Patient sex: M
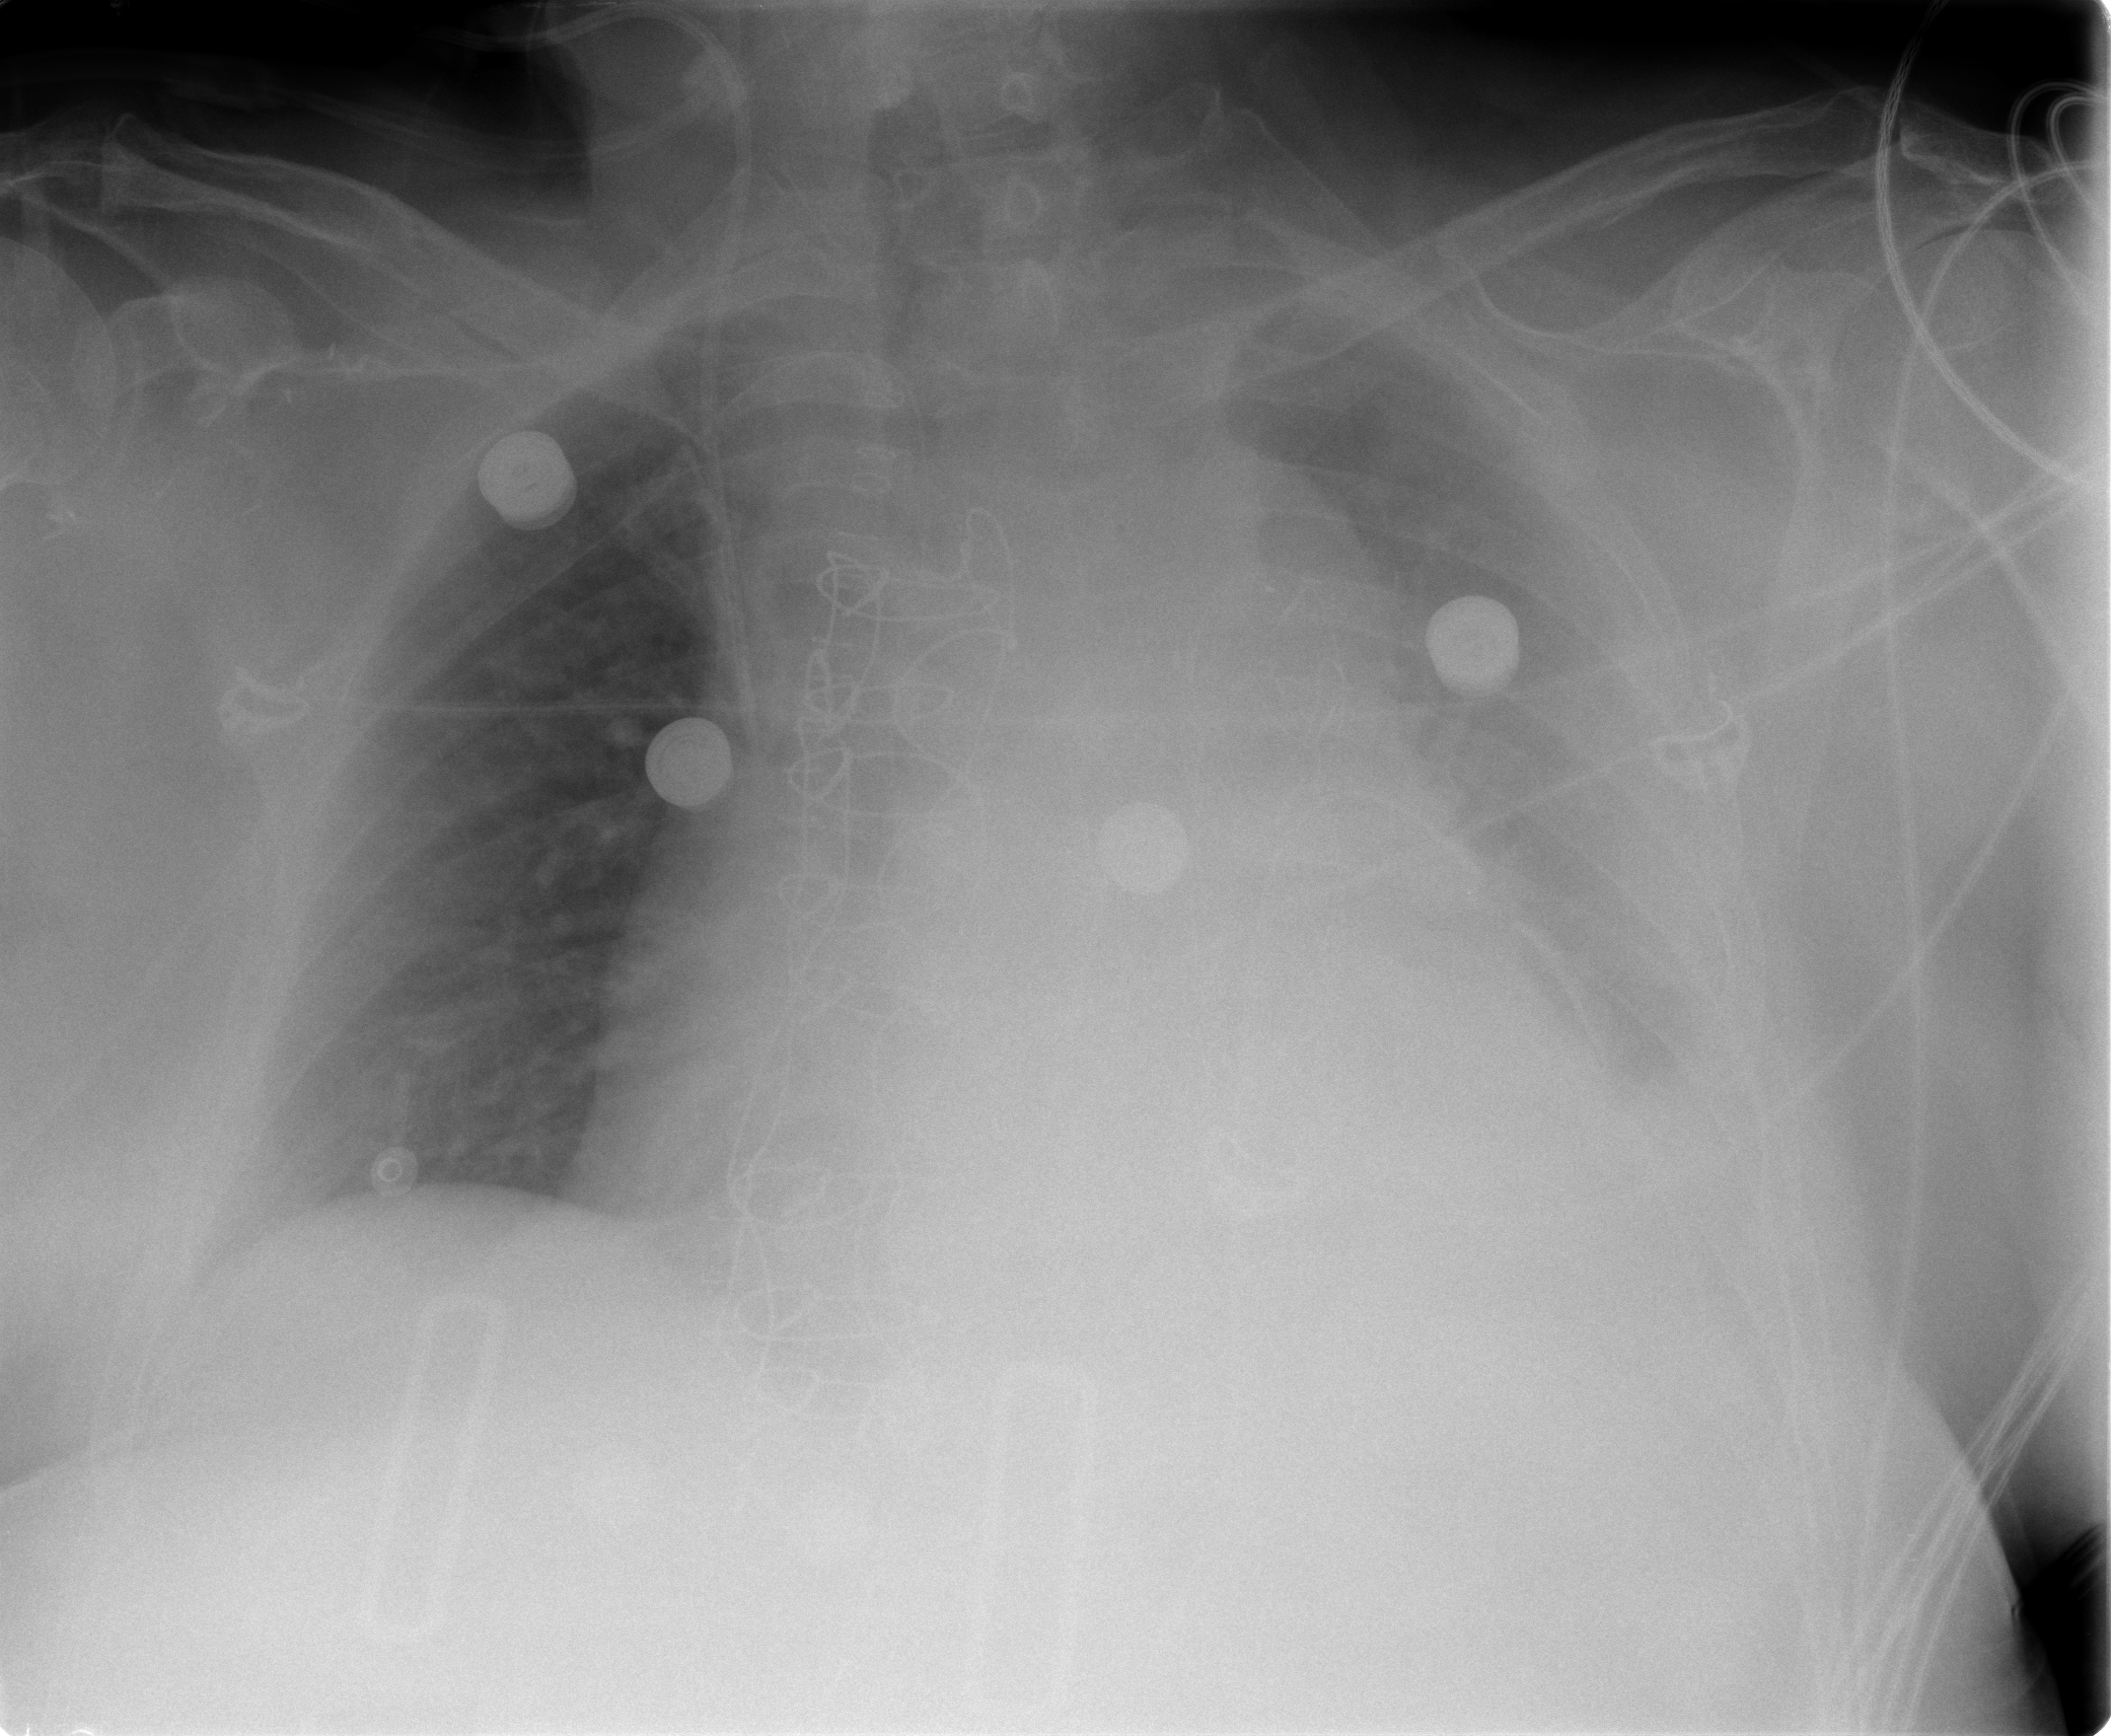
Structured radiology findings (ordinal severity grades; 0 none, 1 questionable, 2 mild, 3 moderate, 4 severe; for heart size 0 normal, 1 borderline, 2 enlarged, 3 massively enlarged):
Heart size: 2
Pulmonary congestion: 2
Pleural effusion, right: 0
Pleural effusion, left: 3
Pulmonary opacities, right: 0
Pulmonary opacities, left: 0
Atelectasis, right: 2
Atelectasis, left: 2